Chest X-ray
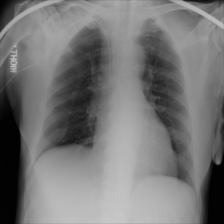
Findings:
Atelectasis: negative
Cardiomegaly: negative
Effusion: negative
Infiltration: negative
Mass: negative
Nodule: negative
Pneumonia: negative
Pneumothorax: negative
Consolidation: negative
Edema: negative
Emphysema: negative
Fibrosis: negative
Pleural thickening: negative
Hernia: negative